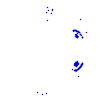
Particle: electron